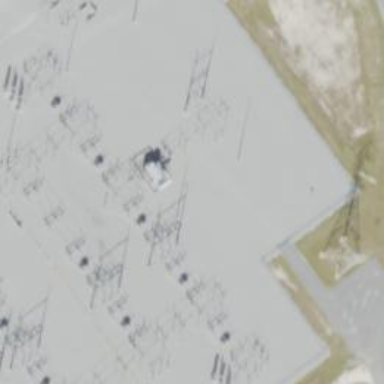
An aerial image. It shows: Switch used for power control.